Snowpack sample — Snodgrass Mountain, Crested Butte, Colorado (2/4/25, 12:06 PM MST)
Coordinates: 38.923, -106.968
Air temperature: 35 °F
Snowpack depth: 80 cm
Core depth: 50 cm
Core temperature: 30.2 °F
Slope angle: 14°, slope face: 78°
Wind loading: low
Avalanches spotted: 0
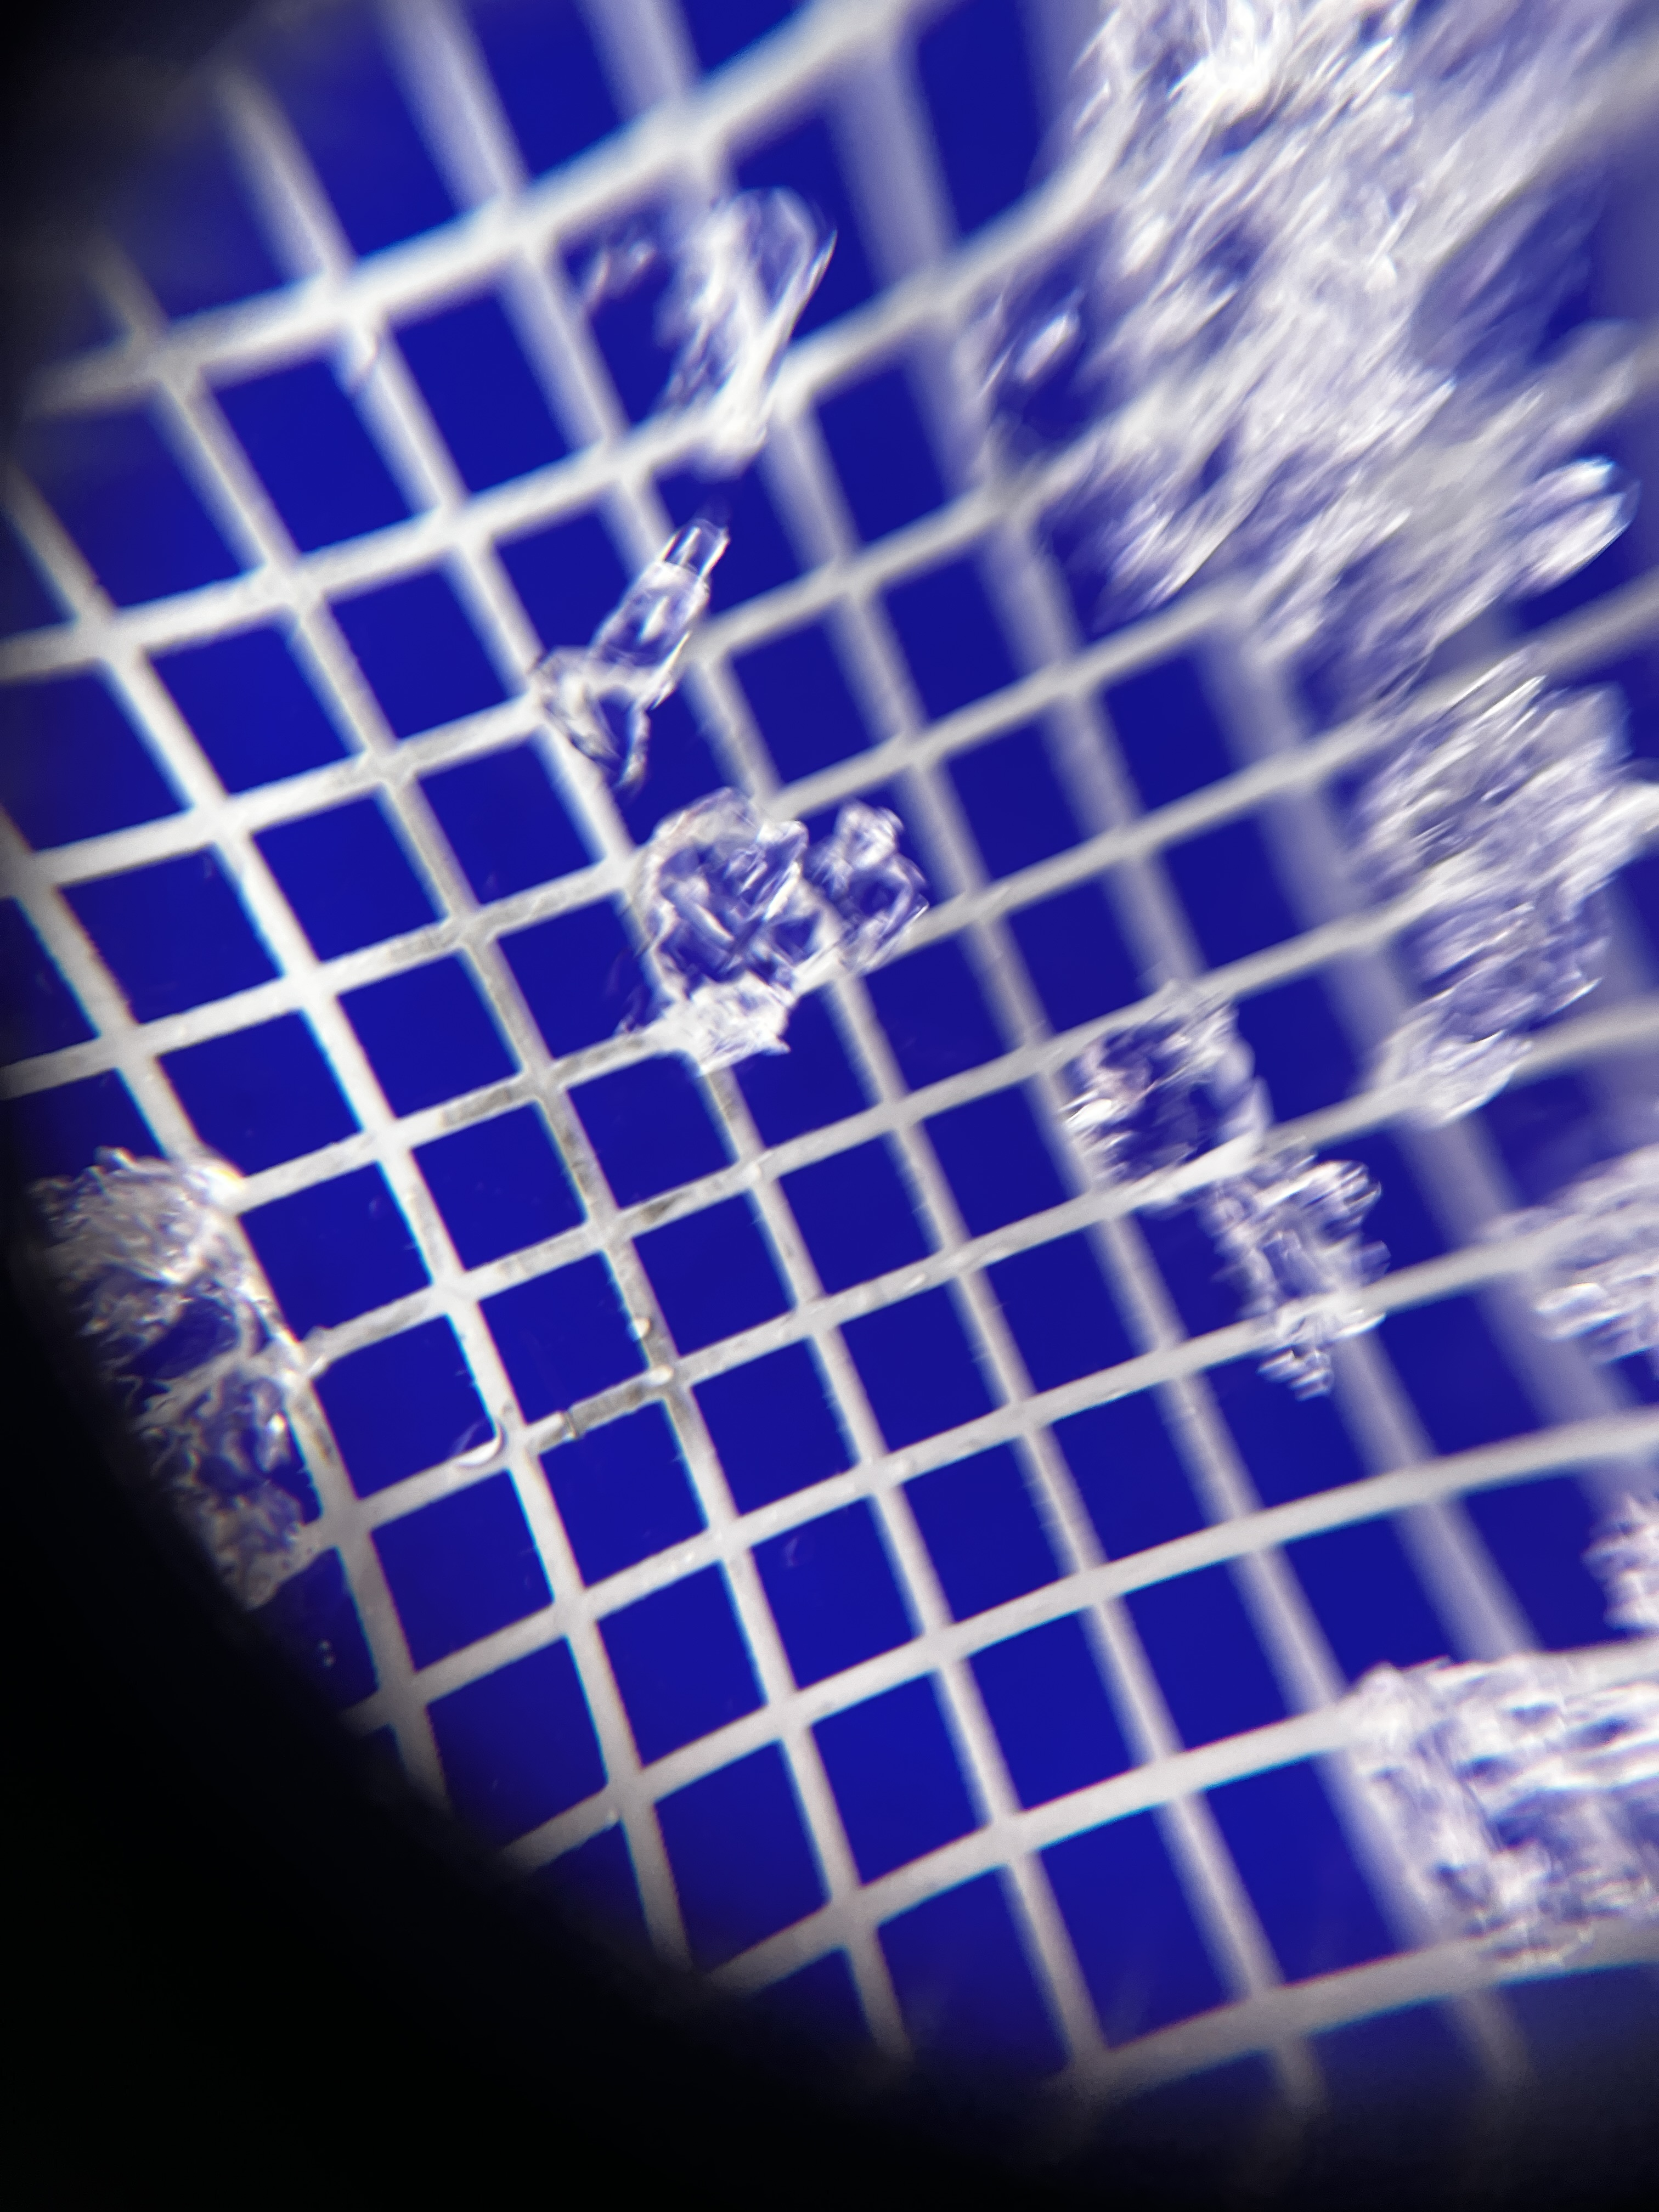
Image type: magnified_profile
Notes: No avalanches nearby, unusually warm weather for the last month reported by residents, Collected 25 yards from treeline